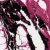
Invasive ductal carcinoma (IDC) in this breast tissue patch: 0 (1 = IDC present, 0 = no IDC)